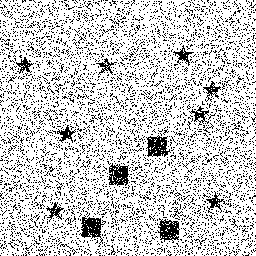
Squares: 4
Triangles: 0
Stars: 8
Total shapes: 12